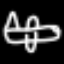
Label: airplane